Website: lowes
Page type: account-selection
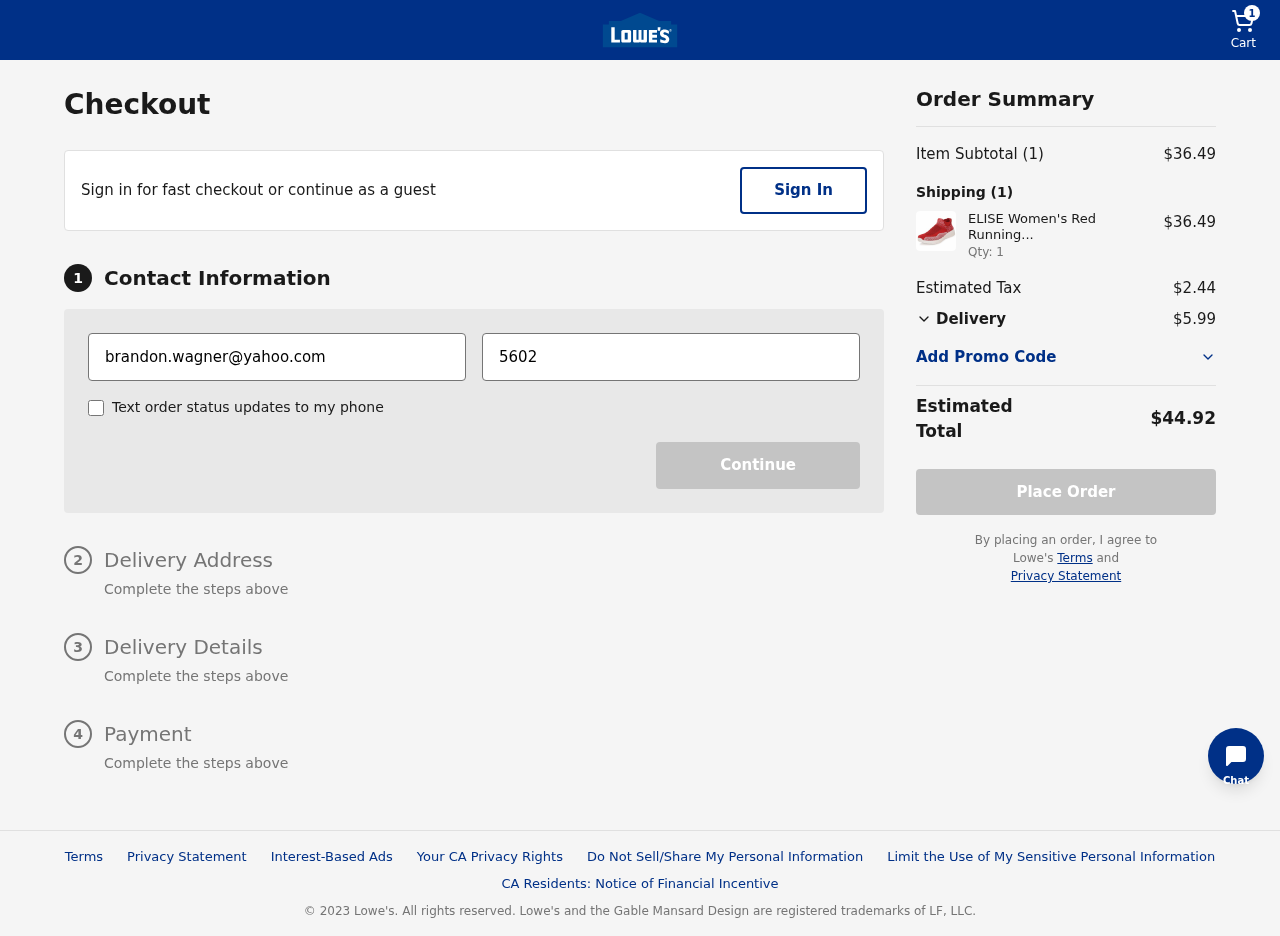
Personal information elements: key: PII_EMAIL
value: brandon.wagner@yahoo.com
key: PII_PHONE
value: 5602977521
Product elements: key: PRODUCT1_NAME
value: ELISE Women's Red Running Shoes-7 UK (40 EU) (8 US) (ES-S20-002)
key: PRODUCT1_PRICE
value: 36.49
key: PRODUCT1_QUANTITY
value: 1
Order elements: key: ORDER_NUM_ITEMS
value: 1
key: ORDER_SUBTOTAL
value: $36.49
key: ORDER_TAX
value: $2.44
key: ORDER_SHIPPING_COST
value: $5.99
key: ORDER_TOTAL
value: $44.92